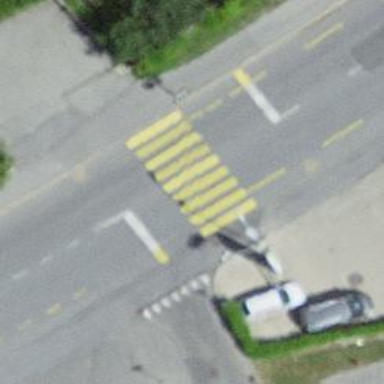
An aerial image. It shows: Crossing with traffic signals.